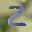
Label: 2